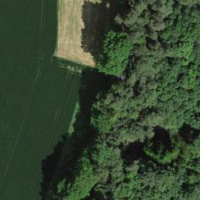
EUNIS habitat code: 44
Species observed at this site:
Sambucus nigra